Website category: sports
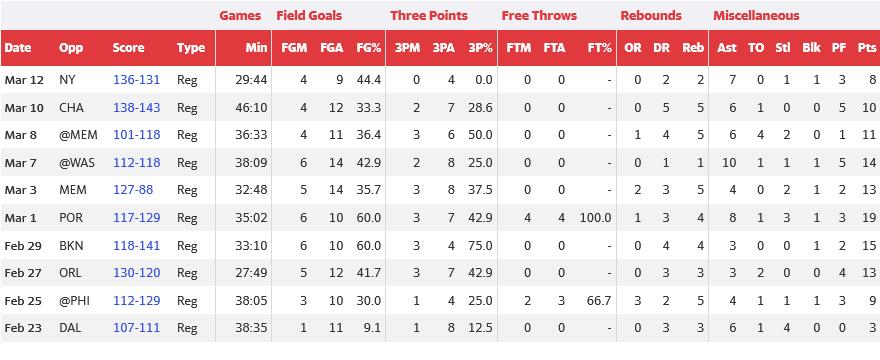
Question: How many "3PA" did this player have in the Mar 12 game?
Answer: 4

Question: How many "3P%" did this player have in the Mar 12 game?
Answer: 0.0

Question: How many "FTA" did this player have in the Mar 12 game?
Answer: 0

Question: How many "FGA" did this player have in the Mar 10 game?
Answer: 12

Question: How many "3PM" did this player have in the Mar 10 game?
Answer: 2

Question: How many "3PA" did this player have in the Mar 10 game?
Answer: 7

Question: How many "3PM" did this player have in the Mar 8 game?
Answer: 3

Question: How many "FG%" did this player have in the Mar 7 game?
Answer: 42.9

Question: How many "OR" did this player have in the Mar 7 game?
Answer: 0

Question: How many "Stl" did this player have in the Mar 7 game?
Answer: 1

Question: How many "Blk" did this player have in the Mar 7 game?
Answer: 1

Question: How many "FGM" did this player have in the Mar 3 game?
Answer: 5

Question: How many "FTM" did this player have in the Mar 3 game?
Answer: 0

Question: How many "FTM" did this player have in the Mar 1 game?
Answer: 4

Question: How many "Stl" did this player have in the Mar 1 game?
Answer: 3

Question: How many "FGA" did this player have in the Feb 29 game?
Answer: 10

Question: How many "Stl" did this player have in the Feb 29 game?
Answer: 0

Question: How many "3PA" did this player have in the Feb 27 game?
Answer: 7

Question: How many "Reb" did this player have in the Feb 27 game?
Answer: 3

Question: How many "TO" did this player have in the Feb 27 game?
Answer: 2

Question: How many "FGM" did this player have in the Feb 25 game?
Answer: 3

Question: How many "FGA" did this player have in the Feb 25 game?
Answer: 10

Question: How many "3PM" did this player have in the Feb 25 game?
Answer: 1

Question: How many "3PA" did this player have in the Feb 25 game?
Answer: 4

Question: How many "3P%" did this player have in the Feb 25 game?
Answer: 25.0

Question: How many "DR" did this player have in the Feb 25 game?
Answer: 2

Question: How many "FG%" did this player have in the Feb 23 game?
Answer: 9.1

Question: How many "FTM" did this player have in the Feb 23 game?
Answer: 0

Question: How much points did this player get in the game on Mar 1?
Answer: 19

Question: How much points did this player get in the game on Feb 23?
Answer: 3

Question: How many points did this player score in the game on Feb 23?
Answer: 3

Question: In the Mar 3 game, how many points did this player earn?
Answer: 13

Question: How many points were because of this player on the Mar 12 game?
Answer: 8

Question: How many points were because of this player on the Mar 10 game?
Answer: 10

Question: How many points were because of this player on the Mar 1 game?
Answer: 19